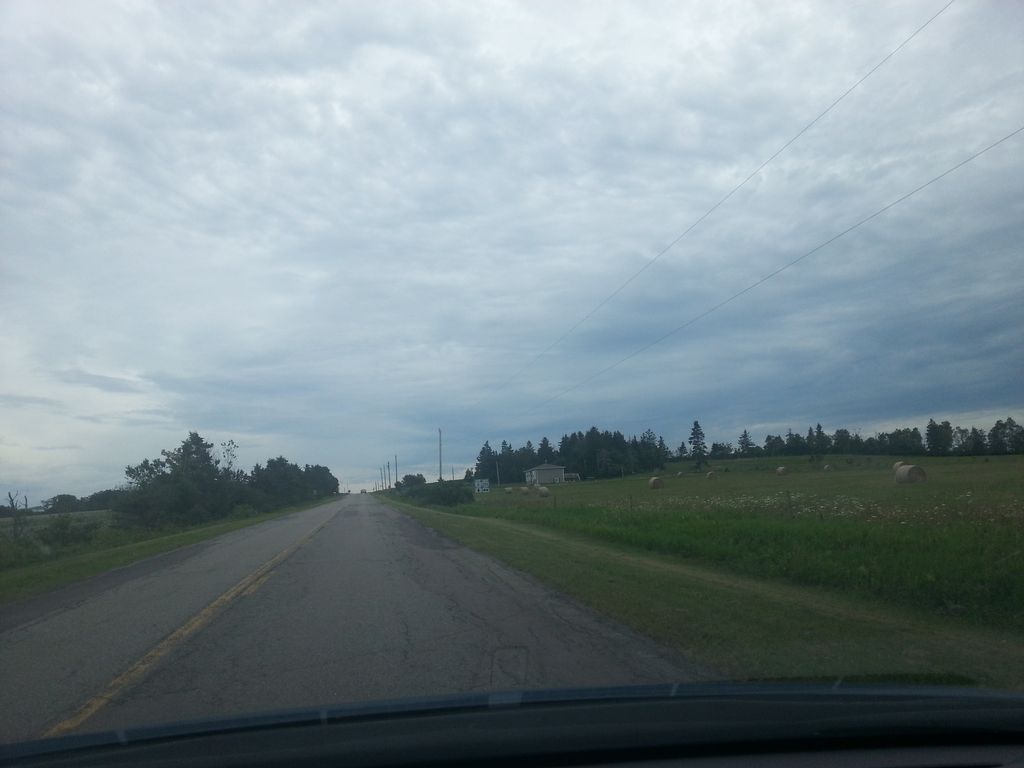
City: charlottetown